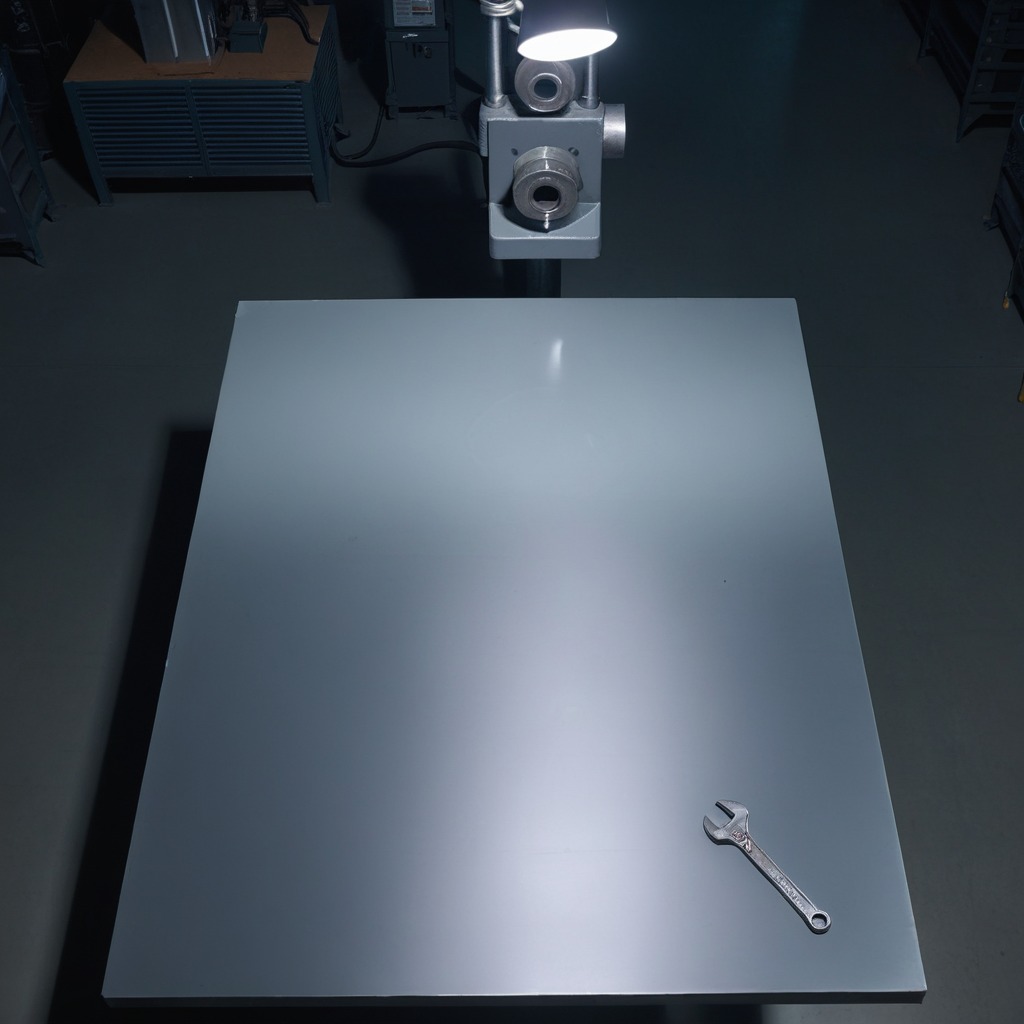
A wrench is lying on a clean empty table in the evening soft directional lighting on the tabletop realistic grain studio-quality clarity centered framing